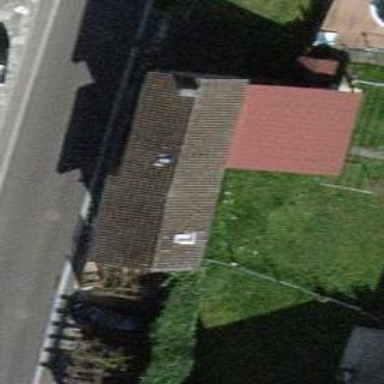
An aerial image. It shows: Detached building with gabled roof.